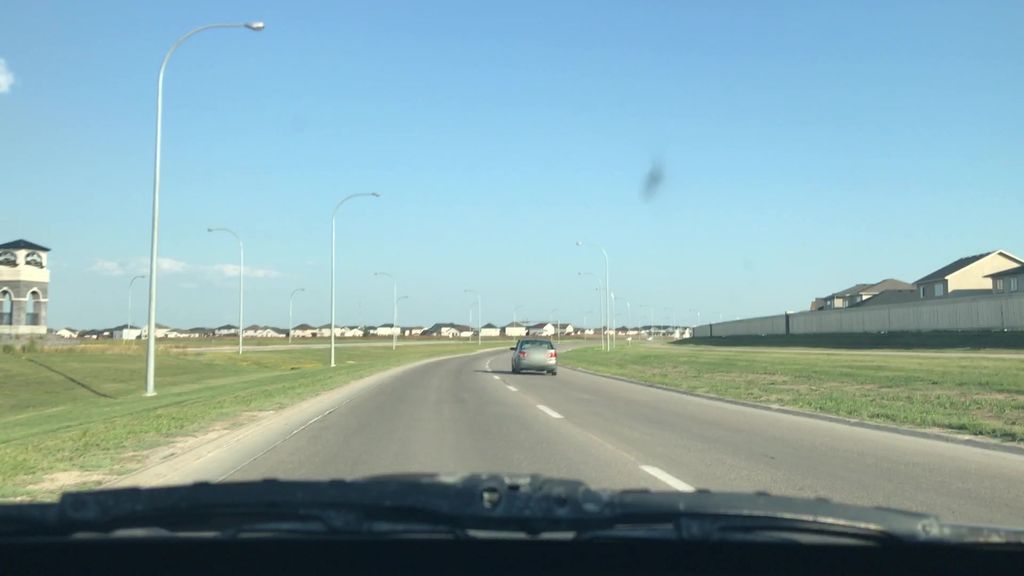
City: winnipeg